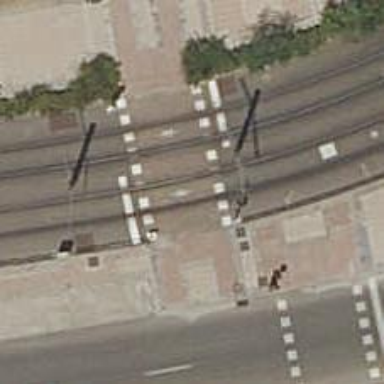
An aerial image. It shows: Railway crossing with traffic signals.